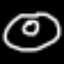
Label: donut